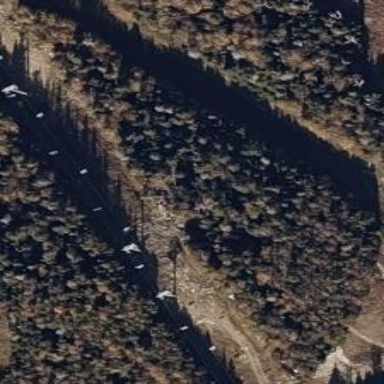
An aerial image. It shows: Coniferous forest area.